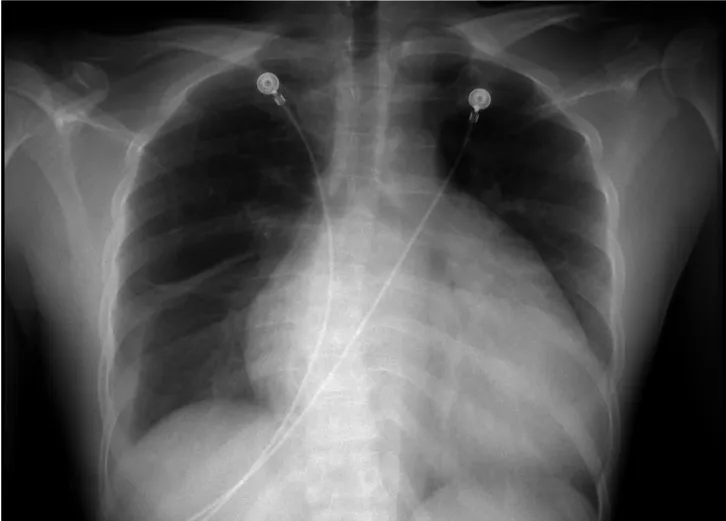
CXR showing cardiomegaly, vascular congestion, and small bilateral pleural effusion. CXR: Chest X-ray.
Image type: radiology (x_ray)